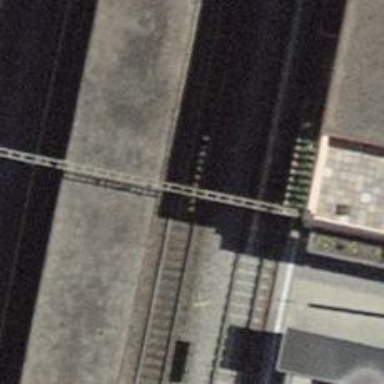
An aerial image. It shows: Stop position for public transport at railway stop.